Question: <URL>I am trying to write regular expression using Jmeter from the Request tab of the result tree from :Cookie Data:" section and script doesn't pull the value:
[View Results> Request> Cookie Data:[
Here is the regular expression I have tried:
Name of created variable: csrfToken
Regular Expression: CSRF-TOKEN=(.+?)
Template: $1$
Match No.: 1
Default Value: Not Found
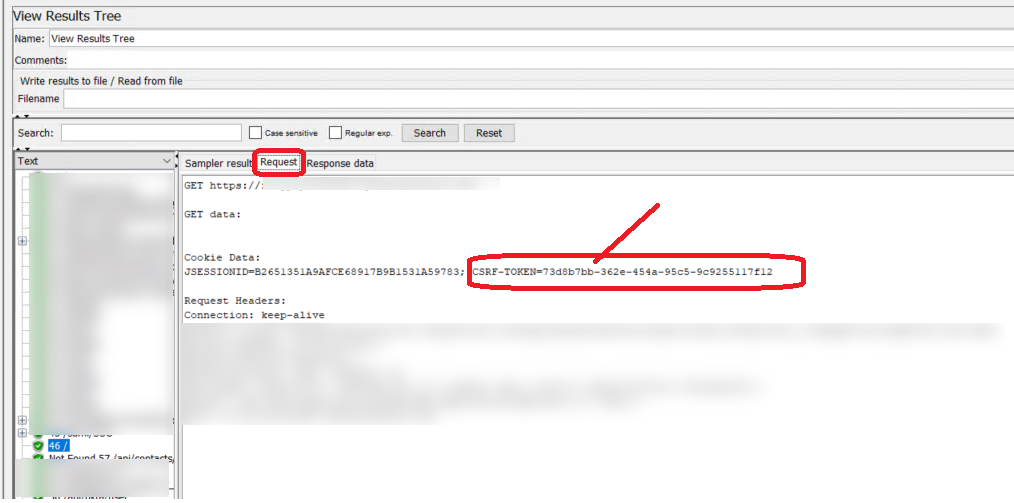
Answer: Try with Regular Expression below
> CSRF-TOKEN=(\w+)